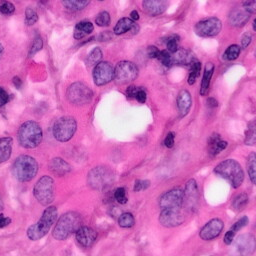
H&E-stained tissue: Pancreatic